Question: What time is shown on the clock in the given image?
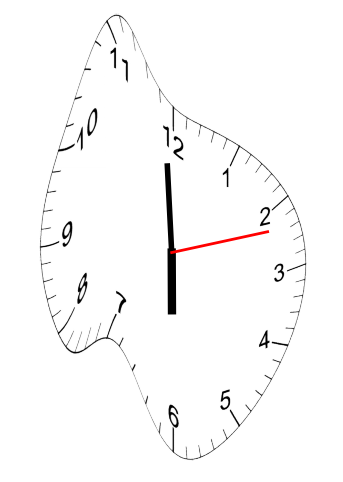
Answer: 05:59:12